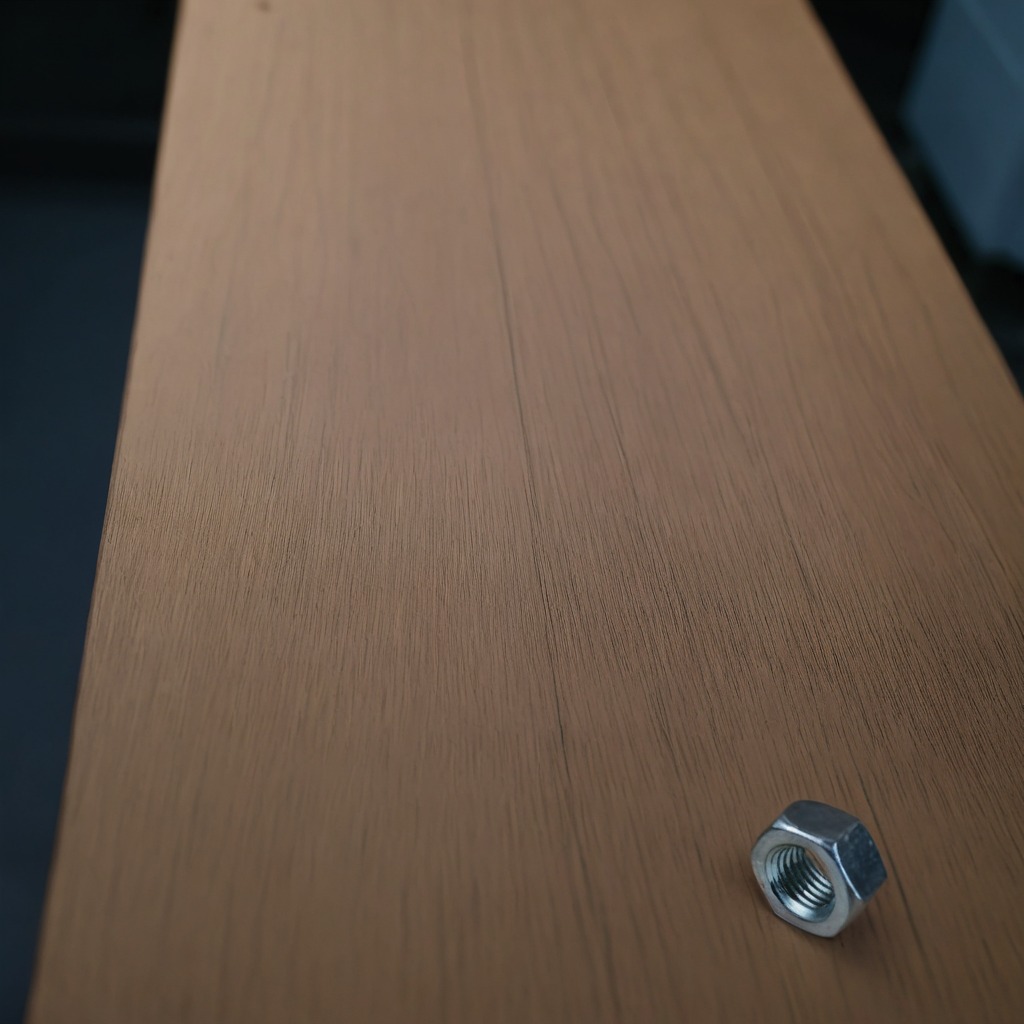
A metal nut is lying on a table with burn marks.